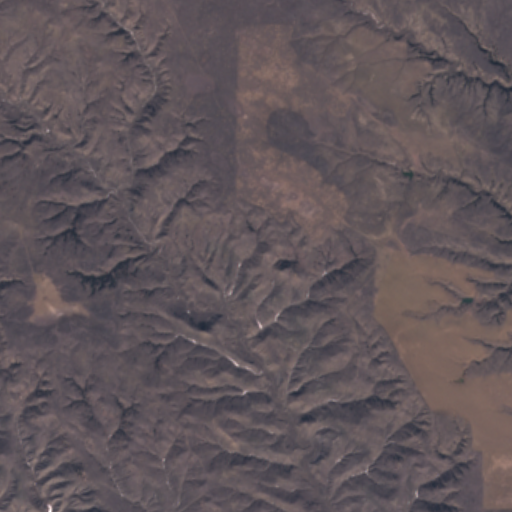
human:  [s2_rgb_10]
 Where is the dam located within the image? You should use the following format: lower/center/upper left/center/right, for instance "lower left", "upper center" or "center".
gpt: The dam is located in the center right of the image.
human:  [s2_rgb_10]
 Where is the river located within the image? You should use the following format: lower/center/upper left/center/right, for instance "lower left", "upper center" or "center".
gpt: The river is located in the lower of the image.
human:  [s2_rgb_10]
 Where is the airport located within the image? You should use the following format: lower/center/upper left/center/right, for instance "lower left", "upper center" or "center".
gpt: There is no airport in the image.